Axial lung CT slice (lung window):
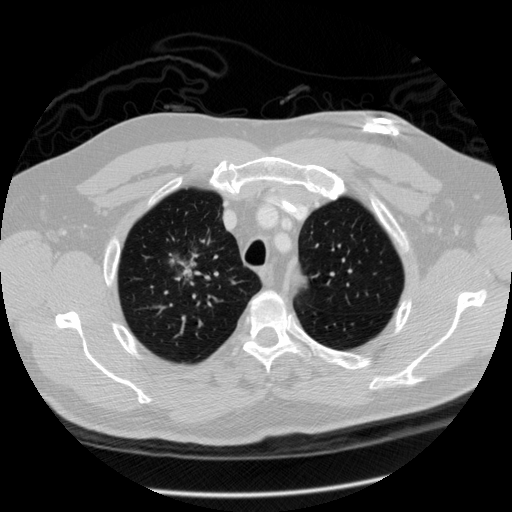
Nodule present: yes
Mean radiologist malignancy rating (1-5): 5